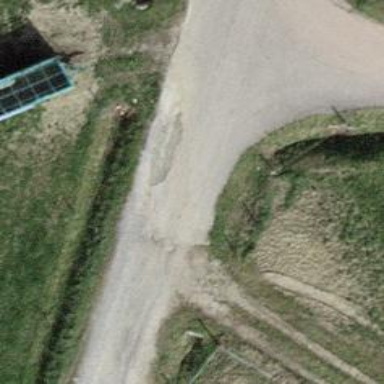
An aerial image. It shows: Well-maintained track road with grade 1 tracktype.